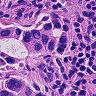
Metastatic tissue present: yes